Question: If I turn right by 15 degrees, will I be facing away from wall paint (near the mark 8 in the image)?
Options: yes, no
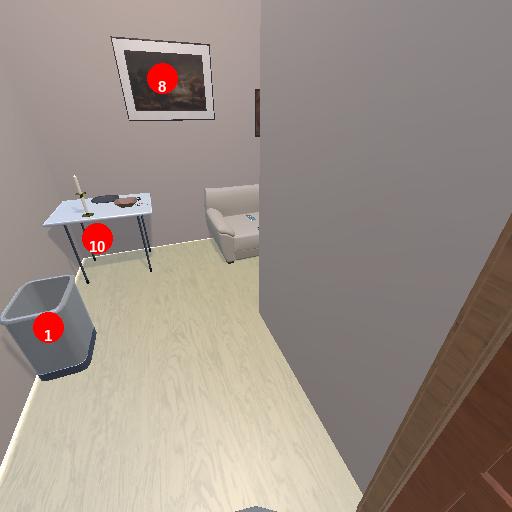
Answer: yes